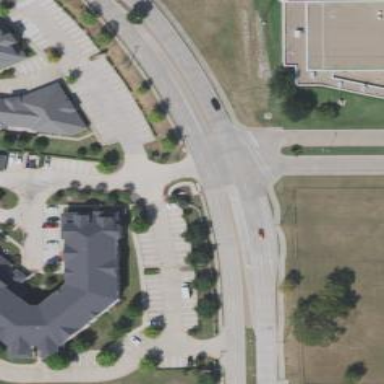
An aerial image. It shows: Secondary road with separate sidewalk.